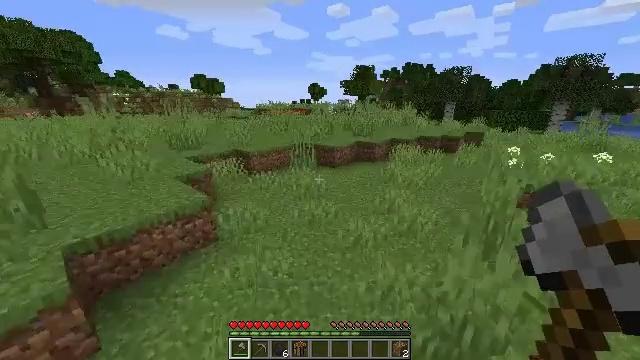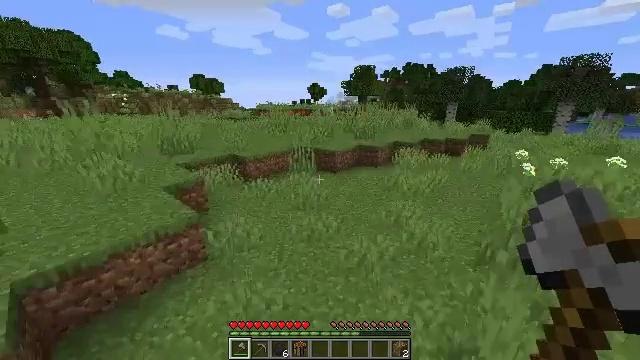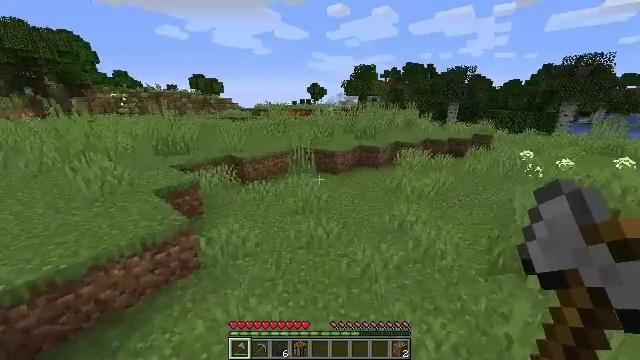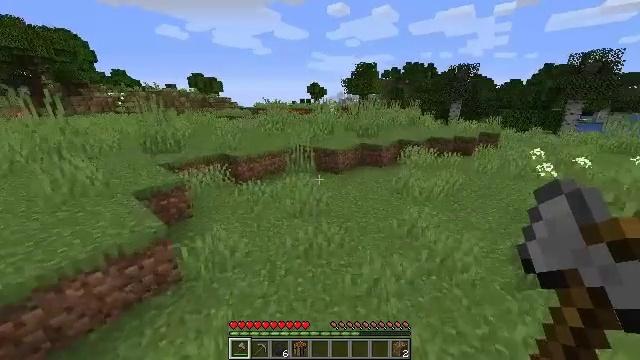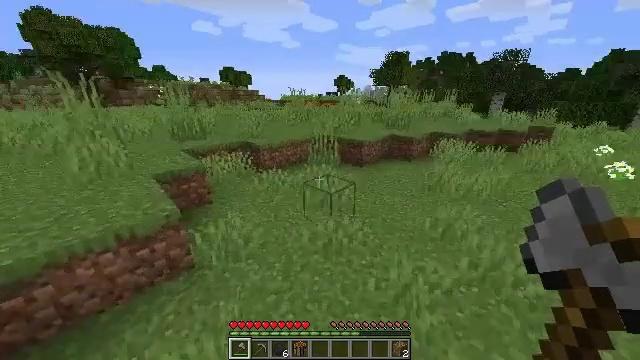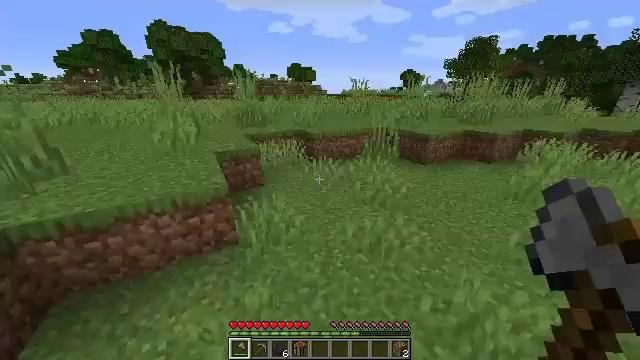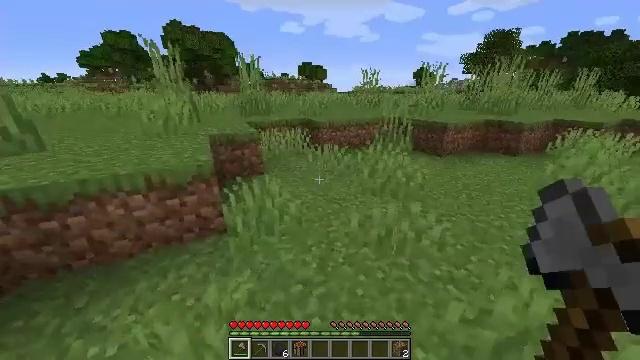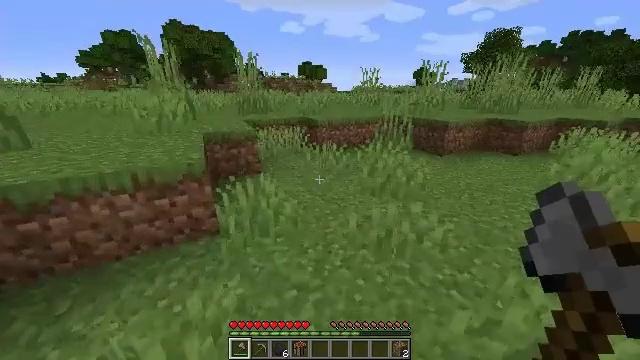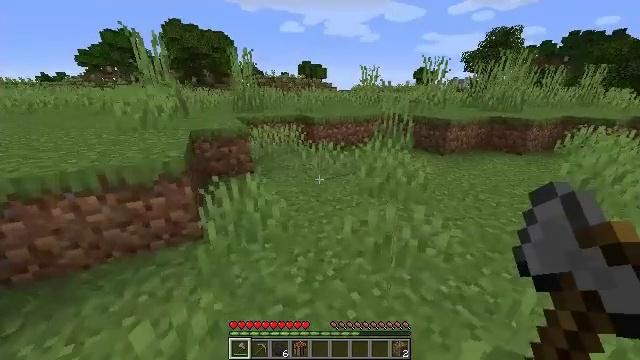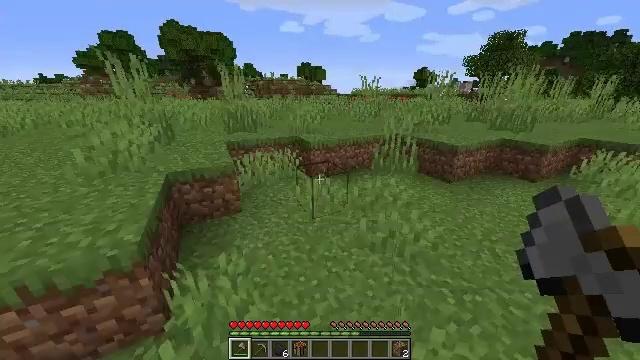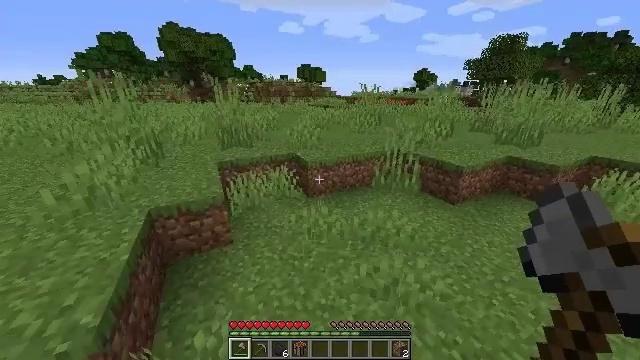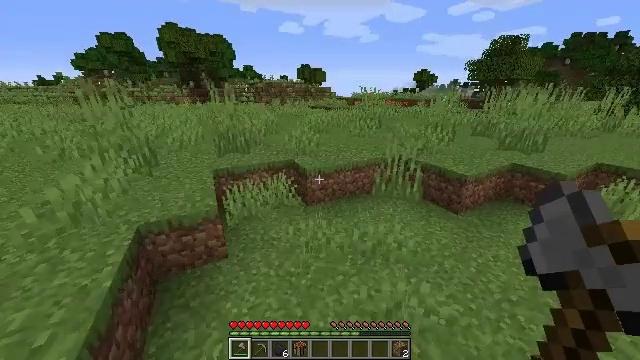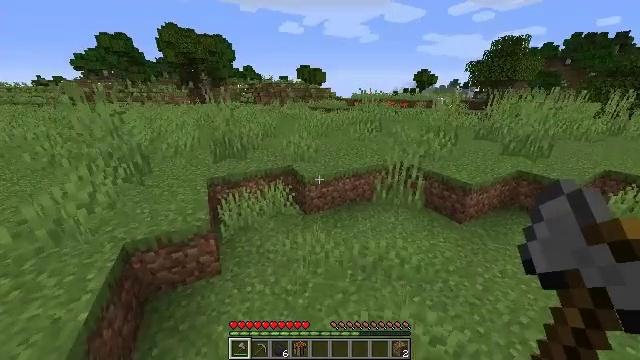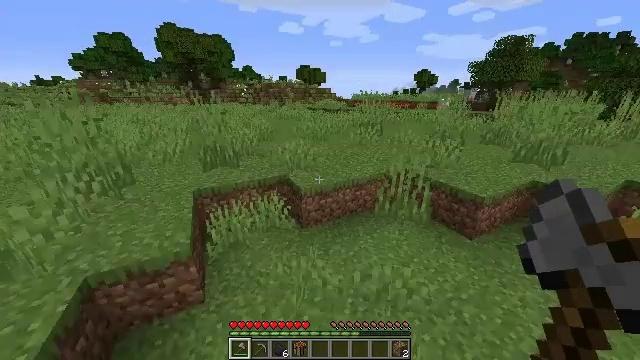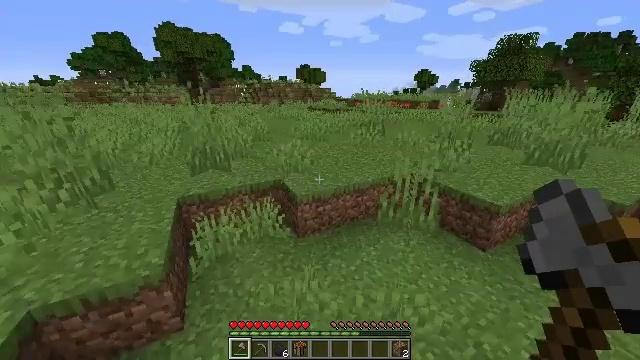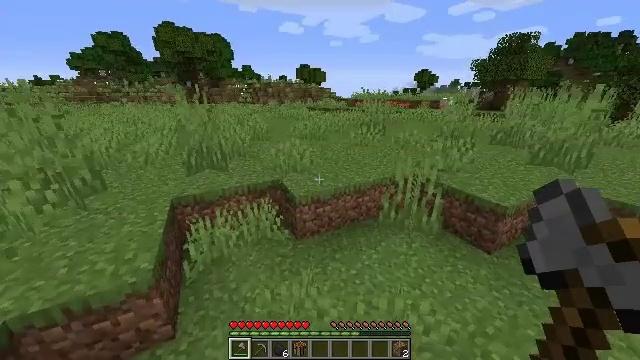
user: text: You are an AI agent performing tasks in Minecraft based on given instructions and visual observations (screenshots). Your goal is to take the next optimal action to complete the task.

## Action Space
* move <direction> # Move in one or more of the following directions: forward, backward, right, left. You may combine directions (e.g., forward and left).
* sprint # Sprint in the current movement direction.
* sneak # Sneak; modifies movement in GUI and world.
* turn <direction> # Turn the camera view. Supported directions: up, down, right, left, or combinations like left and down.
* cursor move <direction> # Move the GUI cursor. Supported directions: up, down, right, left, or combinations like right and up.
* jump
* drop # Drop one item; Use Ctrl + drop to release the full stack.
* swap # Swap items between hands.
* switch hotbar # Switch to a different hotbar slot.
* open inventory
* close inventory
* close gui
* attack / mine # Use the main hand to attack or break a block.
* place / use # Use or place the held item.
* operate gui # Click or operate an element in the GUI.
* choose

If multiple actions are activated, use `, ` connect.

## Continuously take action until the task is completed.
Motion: motion action
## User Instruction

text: Gather tall grass by hitting it.
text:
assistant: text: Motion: move forward, sprint, jump
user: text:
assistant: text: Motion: move forward, sprint, jump
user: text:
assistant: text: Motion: move forward, sprint, jump
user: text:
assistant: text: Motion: move forward, sprint, turn left and down, jump
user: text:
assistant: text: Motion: move forward, sprint, turn left, jump
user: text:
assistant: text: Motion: move forward, sprint, turn left, jump
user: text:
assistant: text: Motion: move forward, sprint, jump
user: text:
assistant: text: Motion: move forward, sprint, jump
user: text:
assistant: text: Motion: move forward, sprint, jump
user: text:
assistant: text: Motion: move forward, sprint, jump
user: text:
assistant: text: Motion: move forward, sprint, jump
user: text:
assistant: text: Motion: move forward, sprint, jump
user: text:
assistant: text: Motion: move forward, sprint
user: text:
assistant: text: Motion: move forward, sprint
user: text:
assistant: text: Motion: move forward, sprint
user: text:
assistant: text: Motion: move forward, sprint
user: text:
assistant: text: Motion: move forward, sprint
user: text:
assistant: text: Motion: move forward, sprint
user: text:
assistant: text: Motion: move forward, sprint
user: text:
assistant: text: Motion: move forward, sprint, jump
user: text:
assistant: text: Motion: move forward, sprint, turn right and down, jump
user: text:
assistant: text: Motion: move forward, sprint, turn right and down, jump
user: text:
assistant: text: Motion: move forward, sprint, turn right and down, jump
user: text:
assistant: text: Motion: move forward, sprint, turn right
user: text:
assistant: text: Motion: move forward, sprint, turn right
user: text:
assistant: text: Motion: move forward, sprint, turn right
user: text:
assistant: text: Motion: move forward, sprint, turn right
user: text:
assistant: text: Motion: move forward, sprint, turn right
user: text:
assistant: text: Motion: move forward, sprint
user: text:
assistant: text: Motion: move forward, sprint, jump